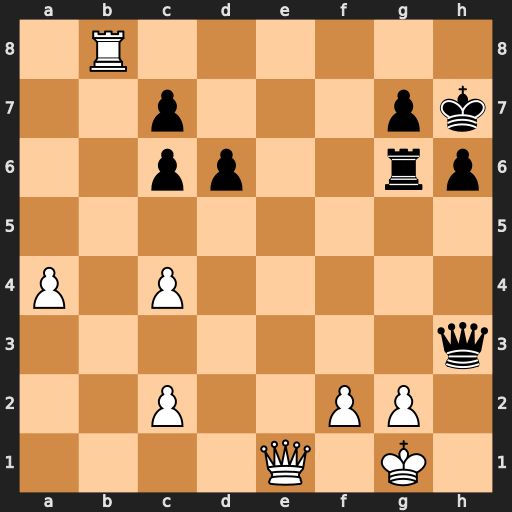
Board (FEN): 1R6/2p3pk/2pp2rp/8/P1P5/7q/2P2PP1/4Q1K1
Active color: w
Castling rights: -
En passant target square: -
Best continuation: Rh8+ Kxh8 Qe8+ Kh7 Qxg6+ Kxg6 gxh3